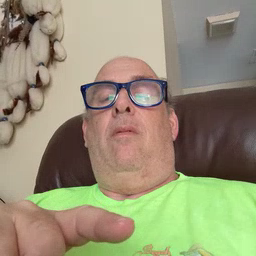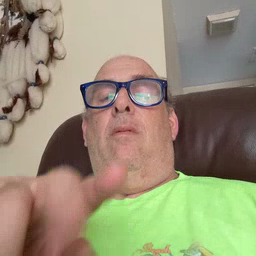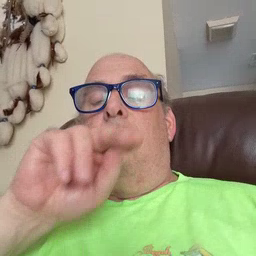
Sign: goose